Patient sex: F
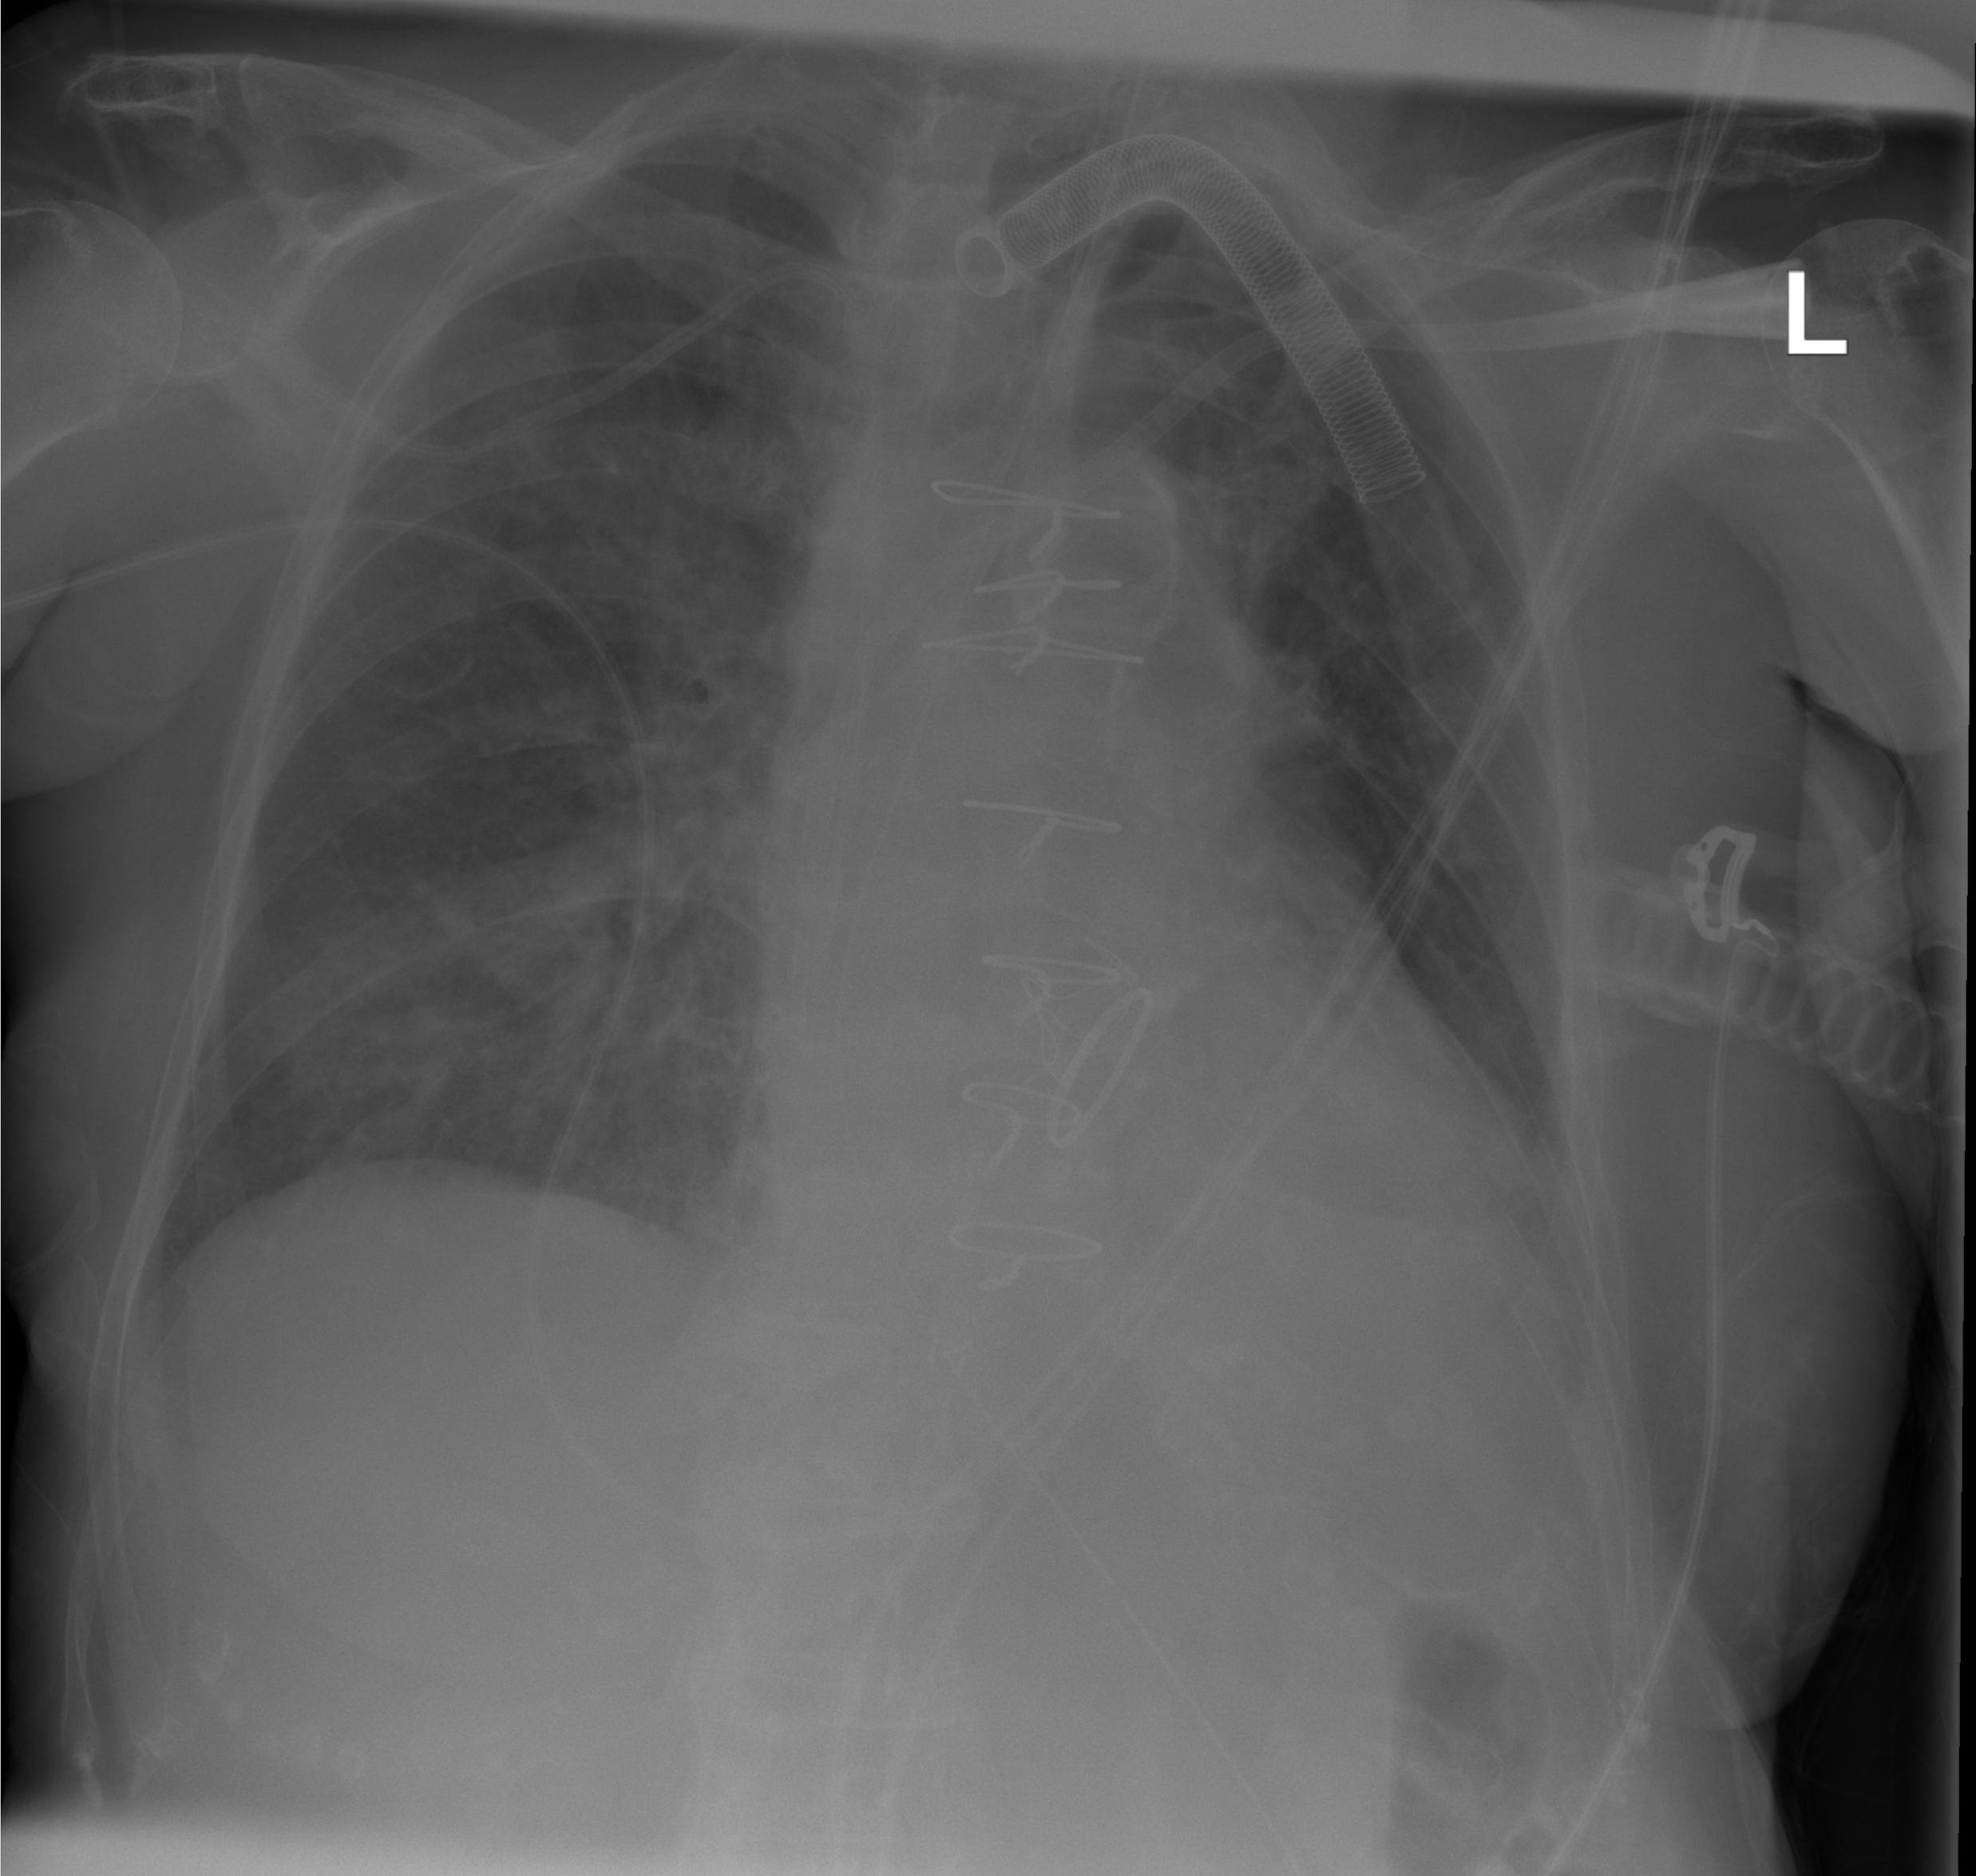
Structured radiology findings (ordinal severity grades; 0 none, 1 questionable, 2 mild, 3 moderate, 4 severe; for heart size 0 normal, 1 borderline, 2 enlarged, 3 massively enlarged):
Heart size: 0
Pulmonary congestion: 2
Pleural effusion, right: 0
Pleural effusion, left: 1
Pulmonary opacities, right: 3
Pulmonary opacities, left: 2
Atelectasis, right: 0
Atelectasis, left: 0